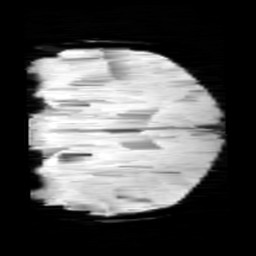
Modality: minIP
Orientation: coronal
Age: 10
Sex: male
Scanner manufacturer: siemens
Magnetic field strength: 3 T
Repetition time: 0.027 s
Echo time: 0.02 s